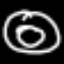
Label: donut